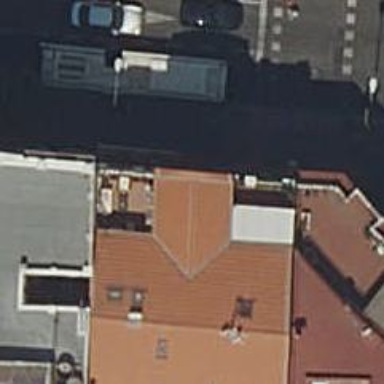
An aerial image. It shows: Pub.